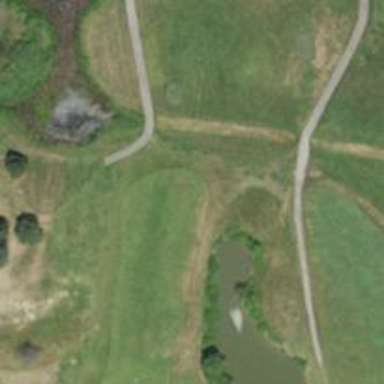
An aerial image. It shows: Path for both roads and golfers.